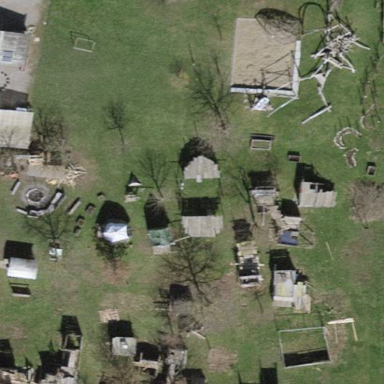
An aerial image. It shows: Playground area for leisure land.